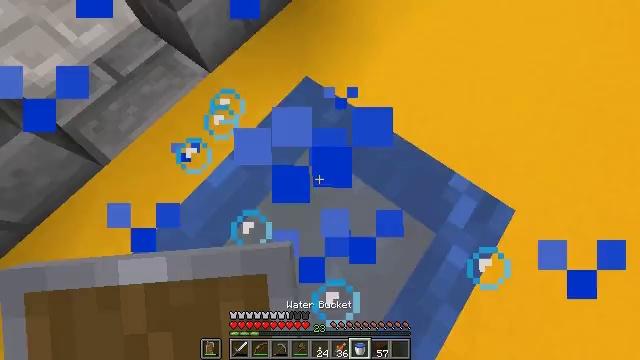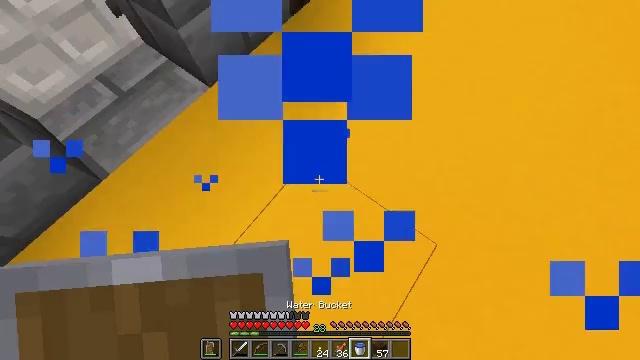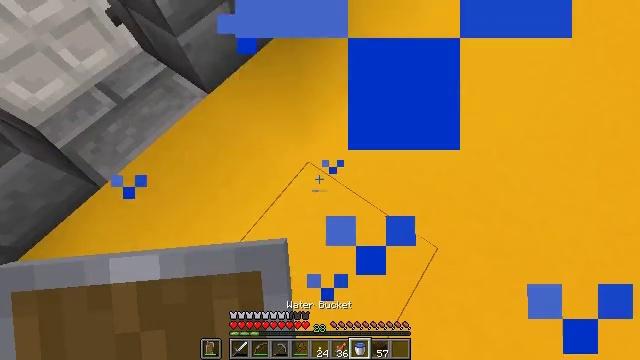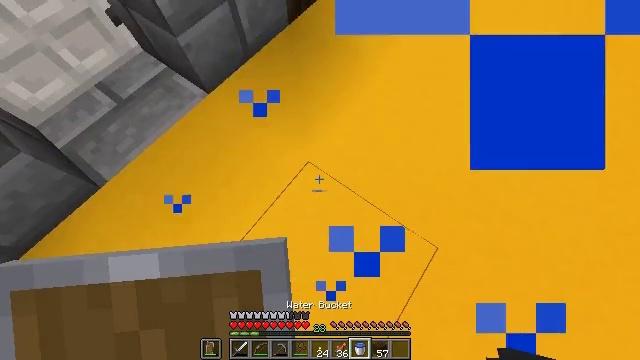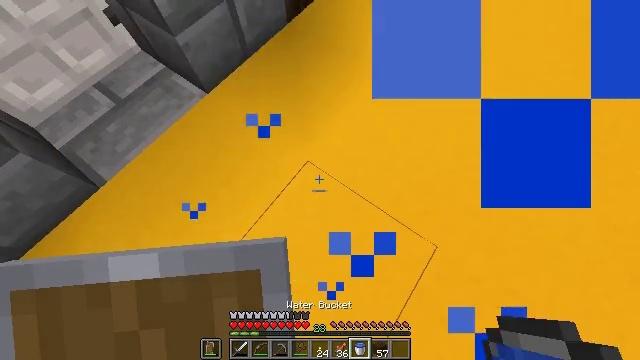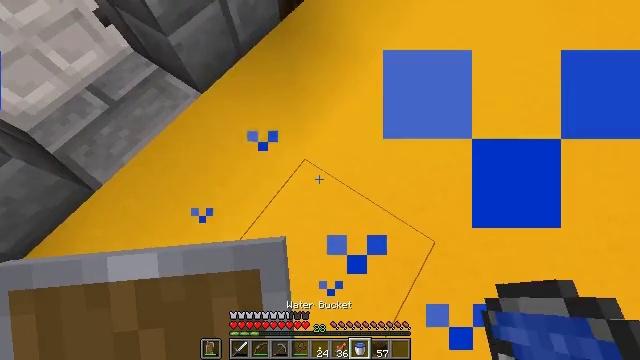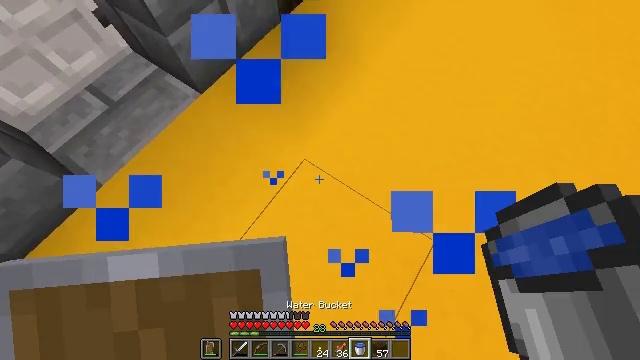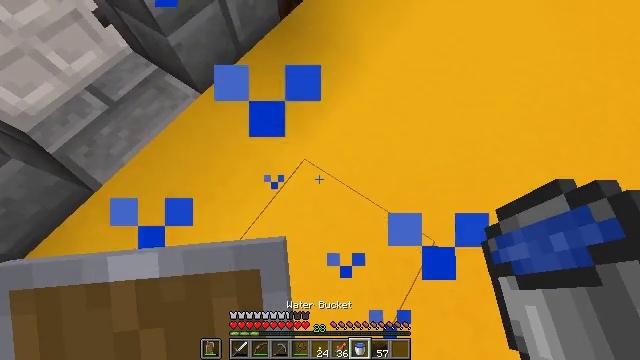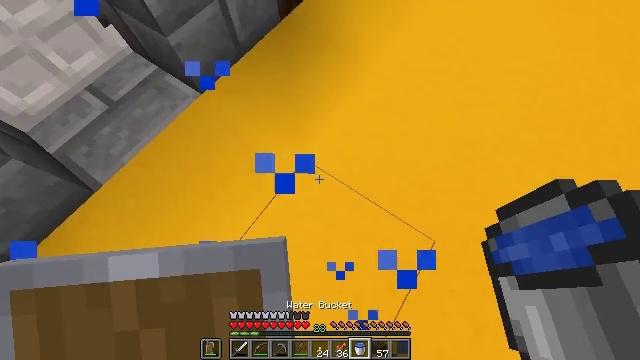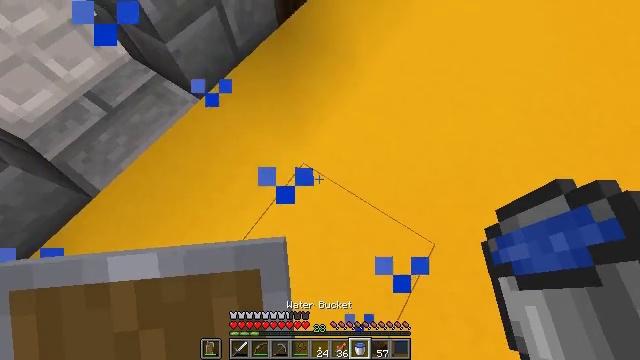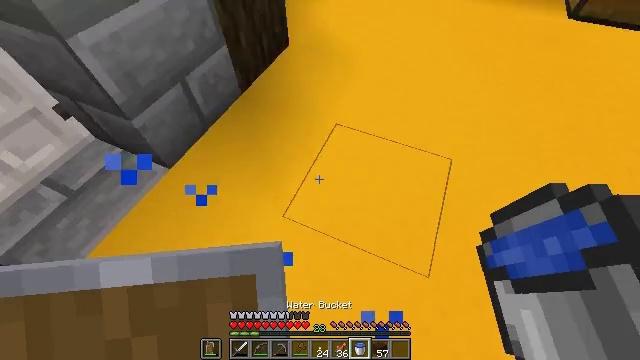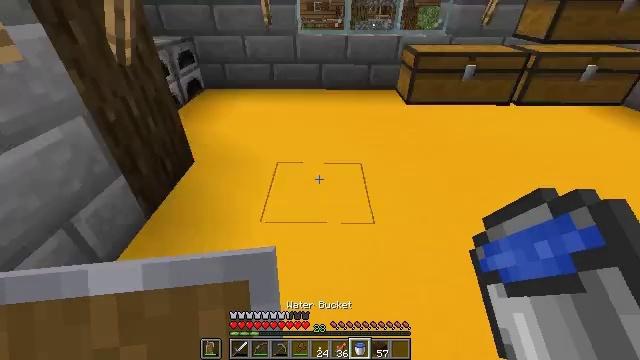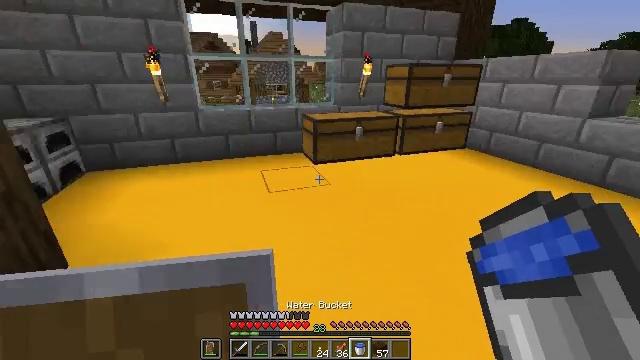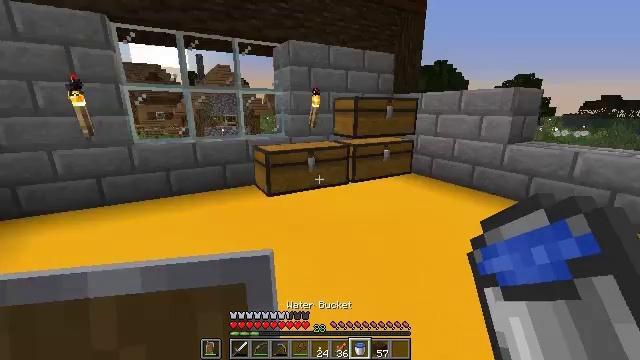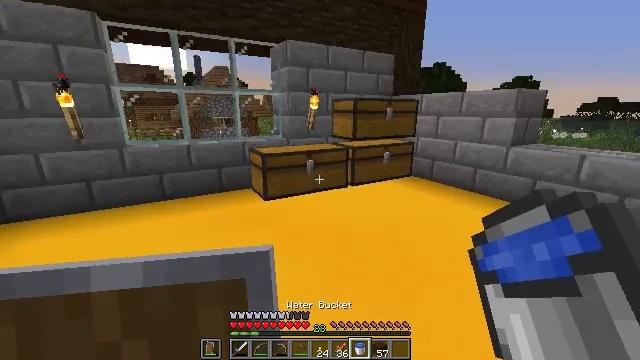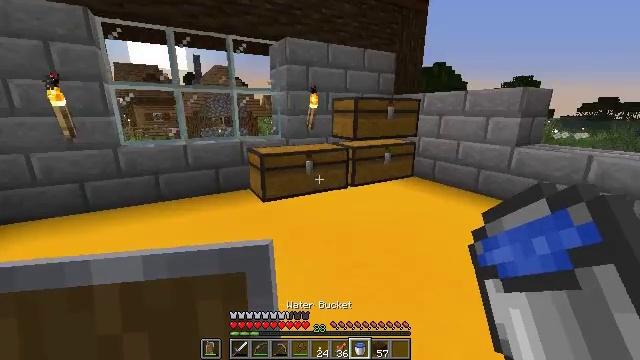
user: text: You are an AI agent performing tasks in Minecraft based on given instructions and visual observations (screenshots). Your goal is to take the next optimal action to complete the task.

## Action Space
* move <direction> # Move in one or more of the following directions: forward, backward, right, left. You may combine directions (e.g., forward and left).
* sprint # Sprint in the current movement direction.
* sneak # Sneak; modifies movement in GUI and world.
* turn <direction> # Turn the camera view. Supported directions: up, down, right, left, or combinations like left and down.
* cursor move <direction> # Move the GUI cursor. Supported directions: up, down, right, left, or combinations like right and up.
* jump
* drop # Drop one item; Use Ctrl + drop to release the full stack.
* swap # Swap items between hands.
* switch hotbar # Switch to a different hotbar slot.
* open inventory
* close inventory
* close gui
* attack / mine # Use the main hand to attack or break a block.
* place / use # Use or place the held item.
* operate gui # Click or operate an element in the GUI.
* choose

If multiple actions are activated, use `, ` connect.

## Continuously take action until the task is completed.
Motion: motion action
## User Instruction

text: Dismantle the red bed.
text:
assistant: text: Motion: turn up
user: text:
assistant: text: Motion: turn up
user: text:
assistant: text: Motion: no_op
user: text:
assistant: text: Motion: no_op
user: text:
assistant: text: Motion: turn right
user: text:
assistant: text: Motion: no_op
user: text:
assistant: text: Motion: no_op
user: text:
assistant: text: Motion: no_op
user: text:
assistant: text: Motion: no_op
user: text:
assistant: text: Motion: turn right and up
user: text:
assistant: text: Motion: turn right and up
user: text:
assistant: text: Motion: move forward, turn right and up
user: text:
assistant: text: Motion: move forward, turn right and up
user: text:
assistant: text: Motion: move forward
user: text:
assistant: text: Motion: move forward
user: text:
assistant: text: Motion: move forward
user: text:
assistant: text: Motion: move forward
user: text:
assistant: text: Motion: move forward and move right
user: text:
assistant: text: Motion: move forward and move right
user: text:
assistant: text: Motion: move forward and move right
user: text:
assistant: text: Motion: move forward and move right, turn left and down
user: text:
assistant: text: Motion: move forward and move right, turn left and down
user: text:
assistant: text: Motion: move forward and move right
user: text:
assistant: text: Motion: move forward and move right
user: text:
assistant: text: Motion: move forward and move right
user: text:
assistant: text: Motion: move forward and move right, turn left
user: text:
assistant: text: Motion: move forward and move right, turn left
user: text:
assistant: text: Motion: move forward, turn left and up
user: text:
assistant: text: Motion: move forward, turn left
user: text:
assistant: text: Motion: move forward